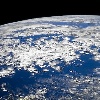
Label: cloud